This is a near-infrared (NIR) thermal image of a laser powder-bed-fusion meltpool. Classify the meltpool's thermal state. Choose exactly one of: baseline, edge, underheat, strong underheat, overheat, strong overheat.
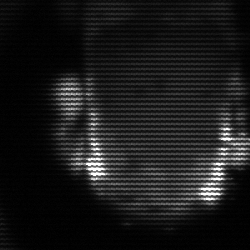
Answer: baseline